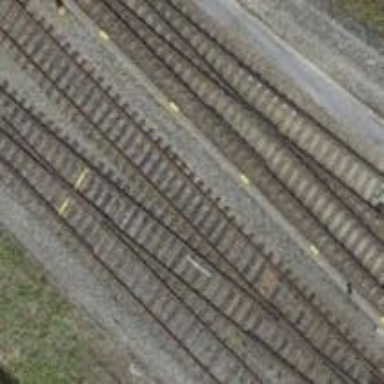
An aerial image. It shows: Single railway track with electrification through contact line.